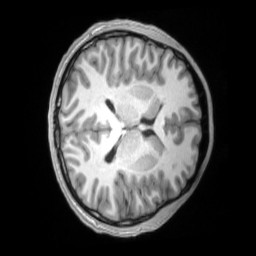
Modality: T1w
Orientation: axial
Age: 26
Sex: male
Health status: ill
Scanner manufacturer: siemens
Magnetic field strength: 3 T
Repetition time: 2.2 s
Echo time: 0.00157 s